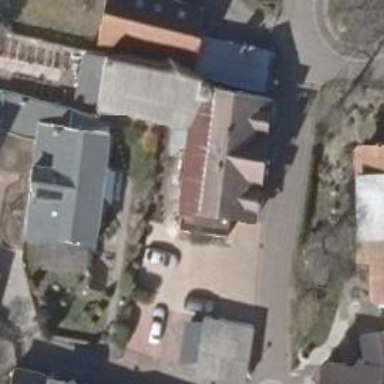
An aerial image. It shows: Restaurant.